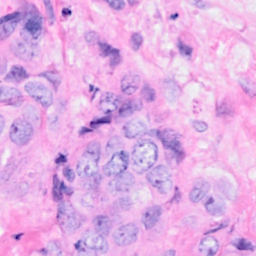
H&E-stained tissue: Breast